Interaction volume radius: 5 \u00c5
Interaction volume height: 20 \u00c5
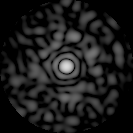
Disorder parameter: 0.8651